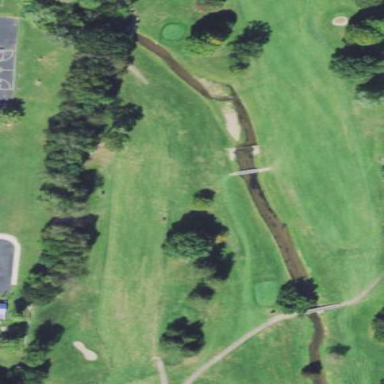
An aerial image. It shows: Scenic view of water hazard on golf course. The natural water feature adds beauty to the landscape.